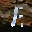
Label: 1